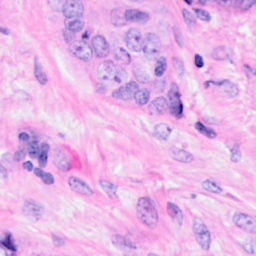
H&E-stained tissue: Breast